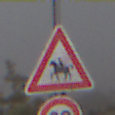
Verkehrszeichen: ReiterRechts
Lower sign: Geschwindigkeit80
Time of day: MorningAfternoon
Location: Outdoor (Nature)
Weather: PartlyCloudy
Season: NotSpecified
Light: Natural